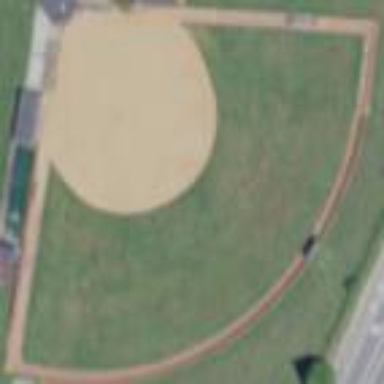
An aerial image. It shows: Softball pitch for leisure sports.